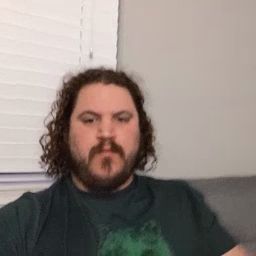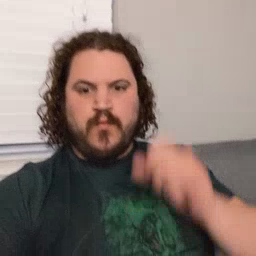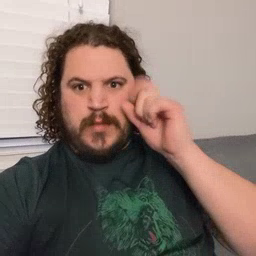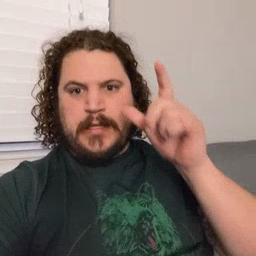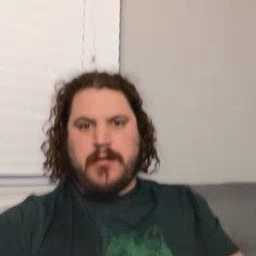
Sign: awake